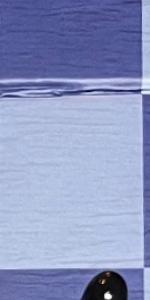
Label: Pawn_Black